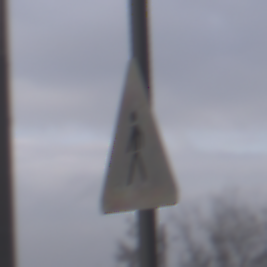
Verkehrszeichen: FussgaengerRechts
Umgebung: Roofed, Special
Tageszeit: Midday
Wetter: Overcast
Licht: Natural
Jahreszeit: NotSpecified
Kontrast: MediumContrast